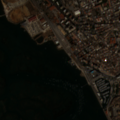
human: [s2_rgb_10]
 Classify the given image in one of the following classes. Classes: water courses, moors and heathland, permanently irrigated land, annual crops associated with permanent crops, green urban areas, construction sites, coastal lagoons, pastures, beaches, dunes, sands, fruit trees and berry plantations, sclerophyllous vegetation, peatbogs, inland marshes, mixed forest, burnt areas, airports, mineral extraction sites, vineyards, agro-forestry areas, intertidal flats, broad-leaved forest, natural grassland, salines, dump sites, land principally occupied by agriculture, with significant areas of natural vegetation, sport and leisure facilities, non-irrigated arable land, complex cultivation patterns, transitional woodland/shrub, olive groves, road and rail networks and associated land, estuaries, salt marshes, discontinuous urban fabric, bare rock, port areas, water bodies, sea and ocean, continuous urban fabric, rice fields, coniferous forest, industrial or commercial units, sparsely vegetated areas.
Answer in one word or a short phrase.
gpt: continuous urban fabric, discontinuous urban fabric, industrial or commercial units, salt marshes